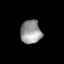
Tissue: lung
Cell type: Epithelial cells
Senescence score: 0.2108
Nuclear area (px): 479
Mean DAPI intensity: 151.626